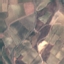
Land use / land cover: PermanentCrop